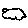
Label: cloud